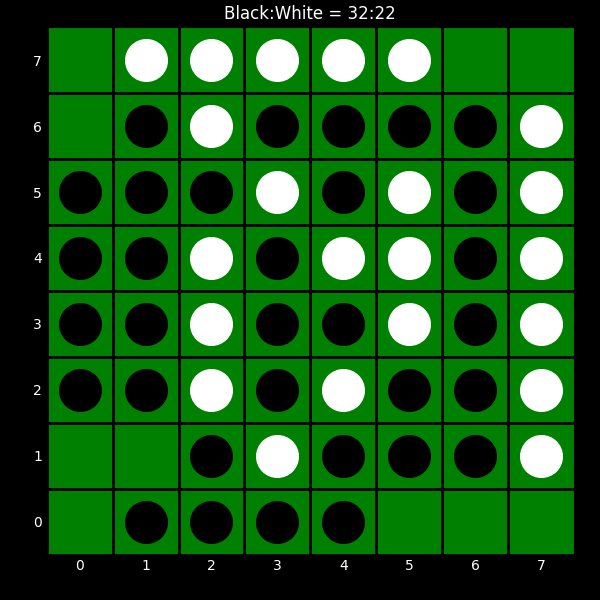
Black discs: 32
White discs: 22